Question: Out of curiosity, is the following a bug or intended behavior? It seems IMHO strange that the default argument of an integer parameter is 'null'.

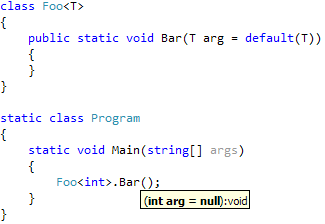
Answer: On my computer, VS Professional 2010, targeting .Net 4.0, it has the correct information 'int arg = Default(T)'. So, I suppose you are not going crazy :)